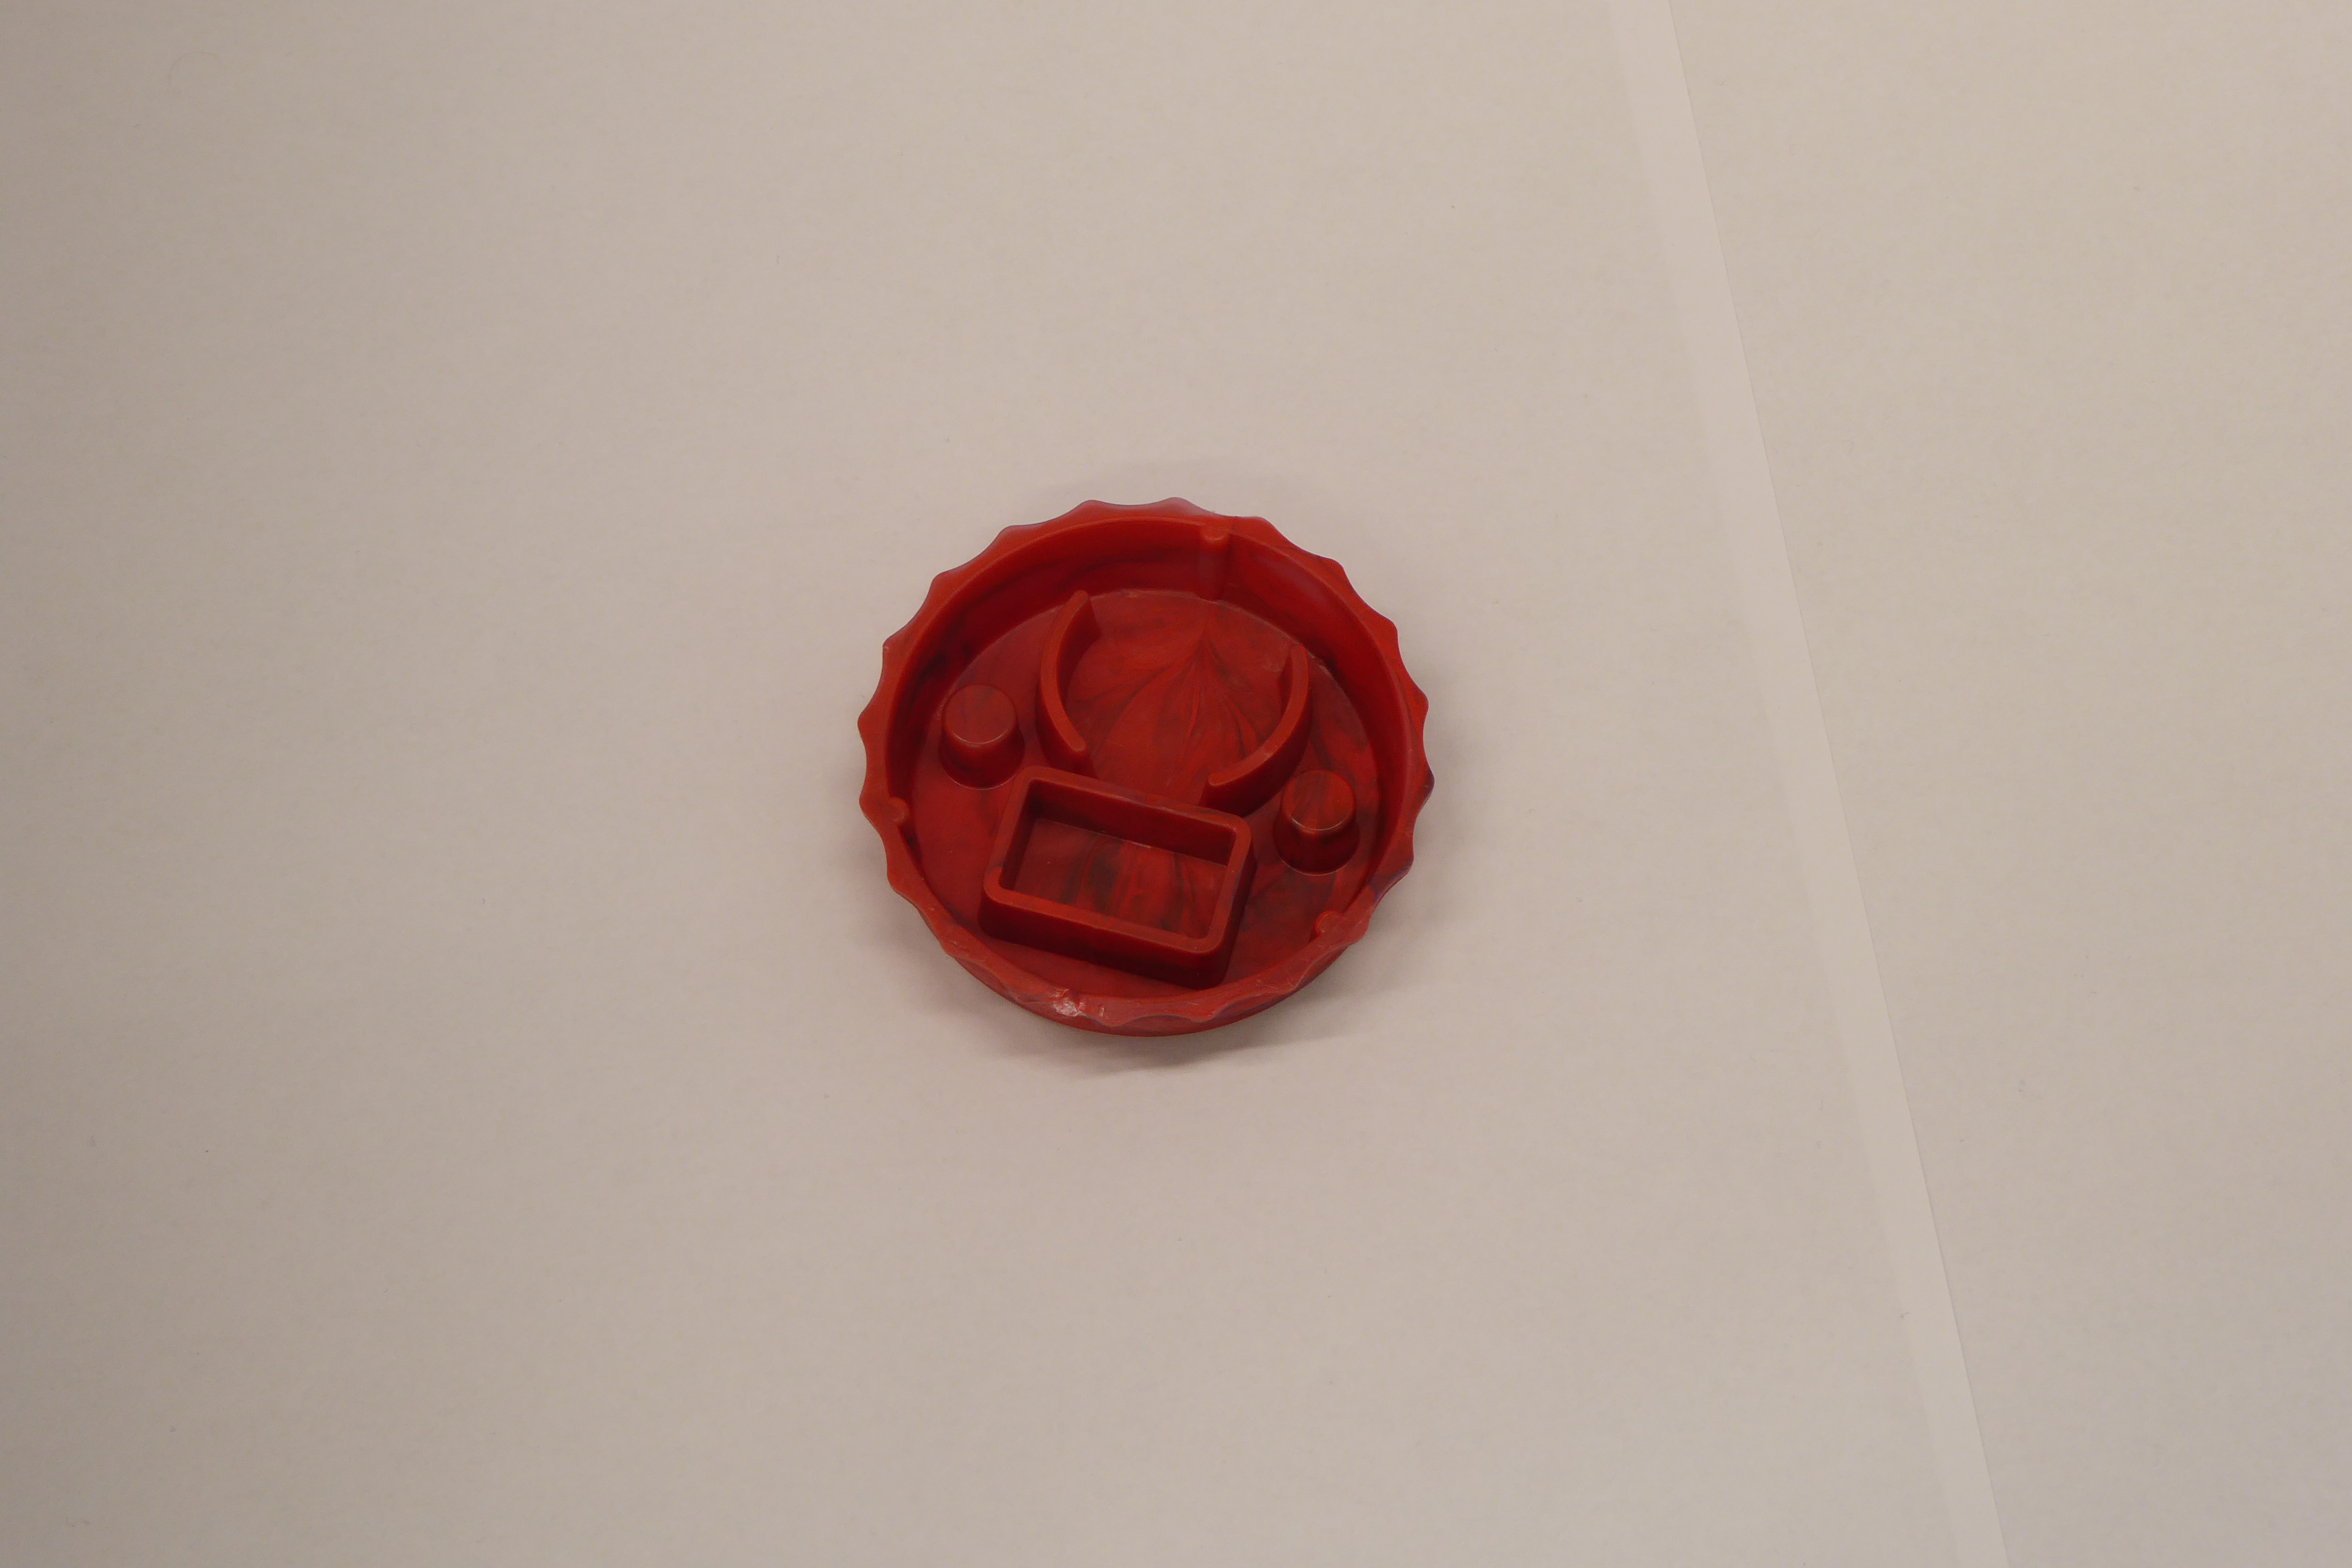
Label: Bottle Opener - Cover